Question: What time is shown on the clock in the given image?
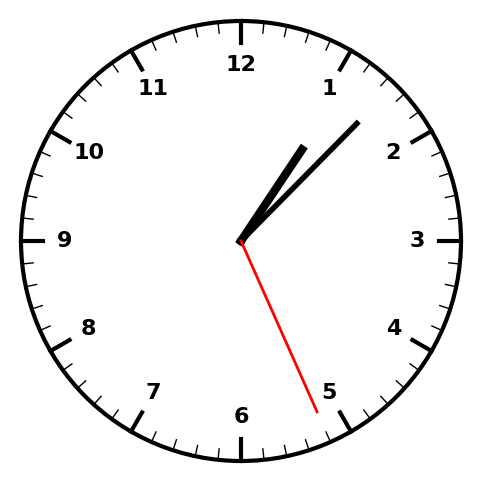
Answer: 01:07:26